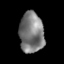
Tissue: lung
Cell type: Epithelial cells
Senescence score: 0.1931
Nuclear area (px): 970
Mean DAPI intensity: 123.389